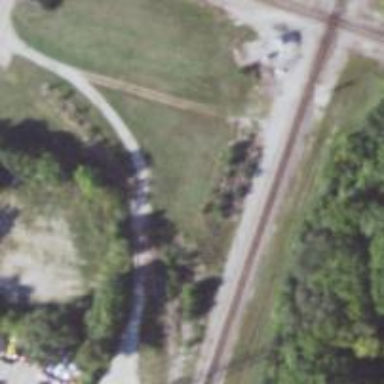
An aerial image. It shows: Abandoned railway spur.